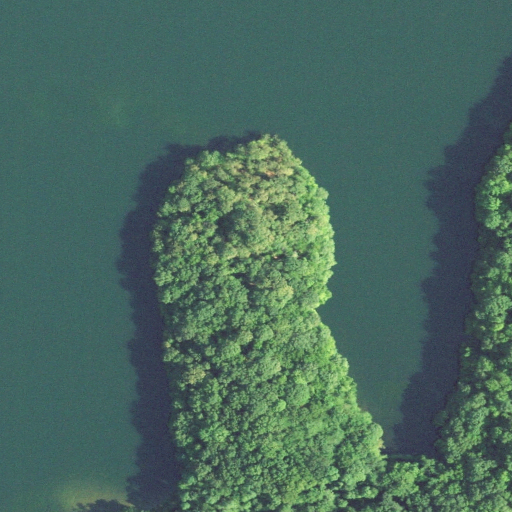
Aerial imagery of cape in Connecticut named Little Neck containing open water, deciduous forest, herbaceous wetlands, and grassland